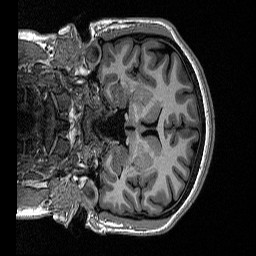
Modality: T1w
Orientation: coronal
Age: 20
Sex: female
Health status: healthy
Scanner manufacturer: siemens
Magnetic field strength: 1.5 T
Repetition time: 2.73 s
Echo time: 0.00357 s